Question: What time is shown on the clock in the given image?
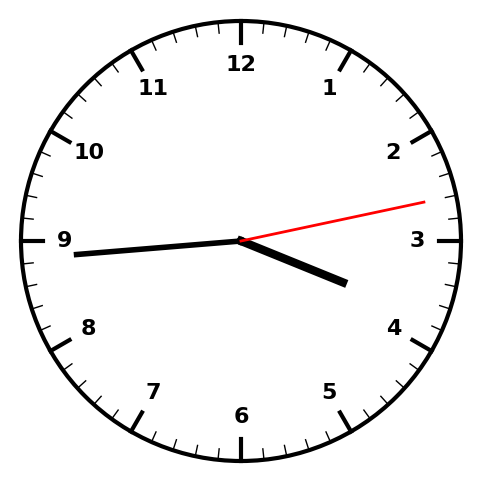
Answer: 03:44:13